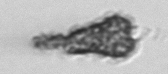
Label: Syracosphaera_pulchra